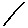
Label: line